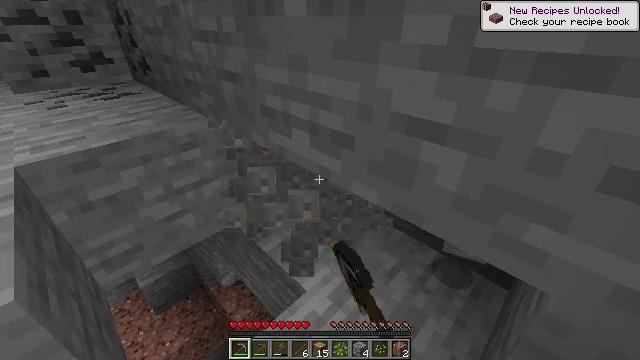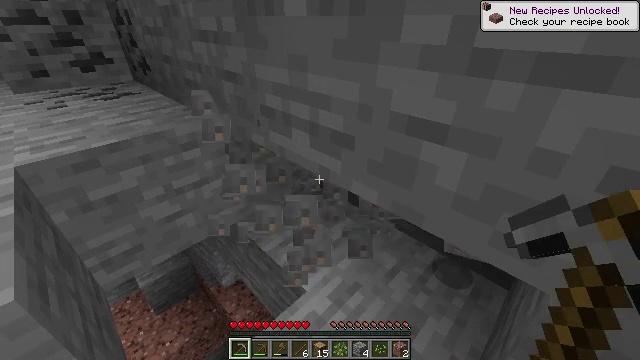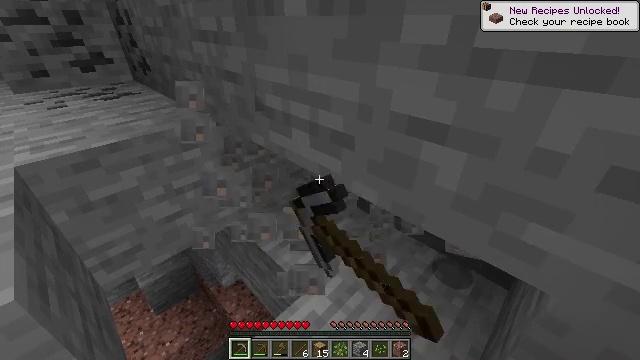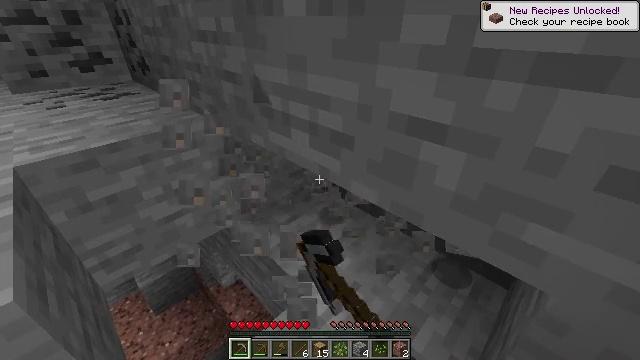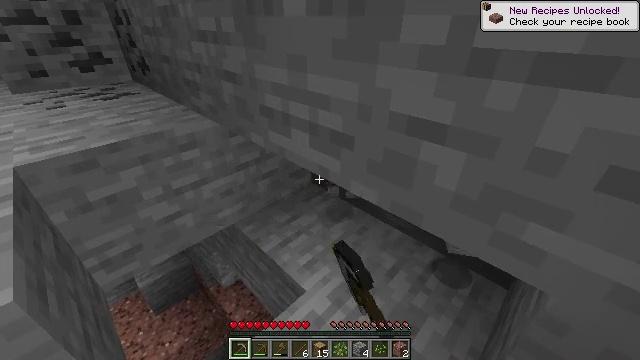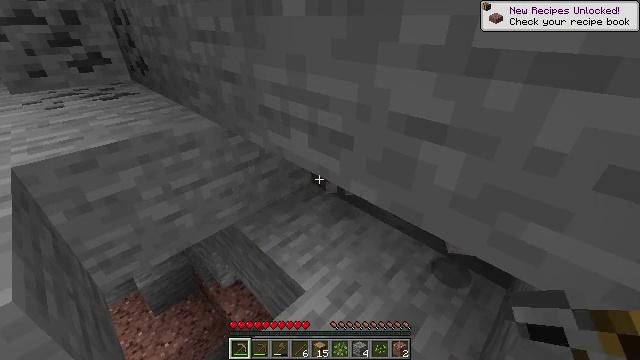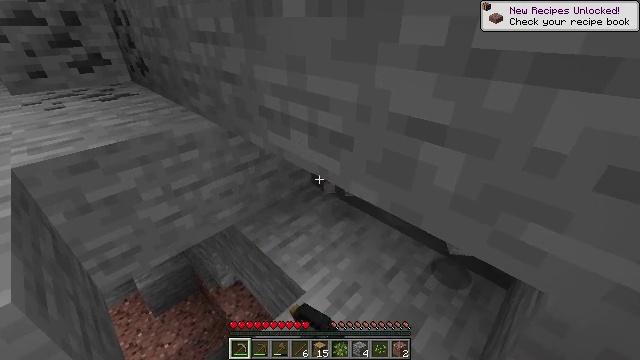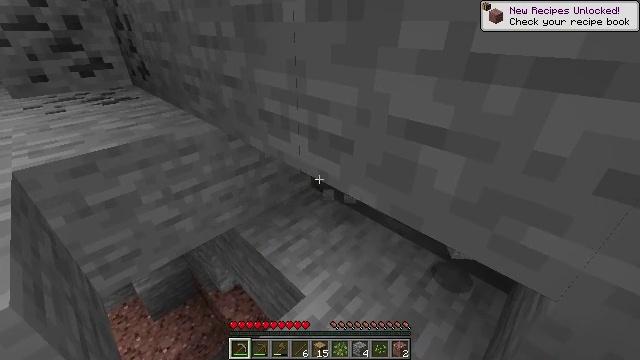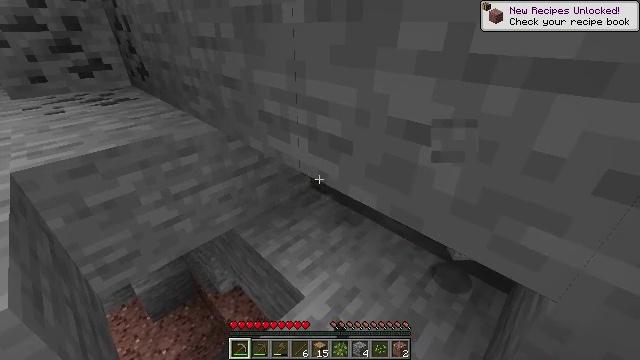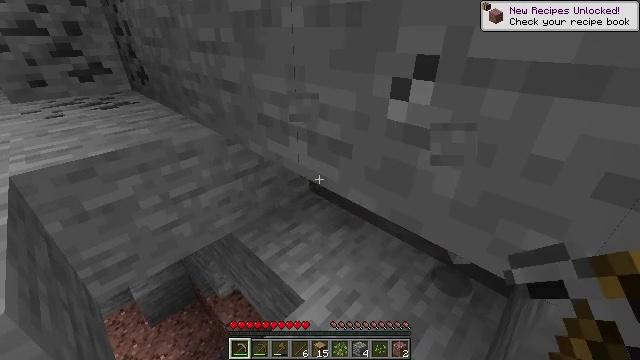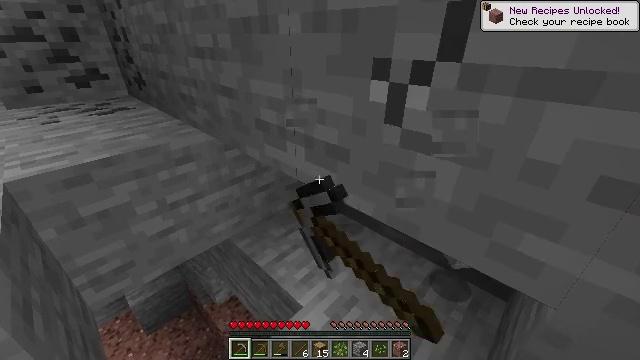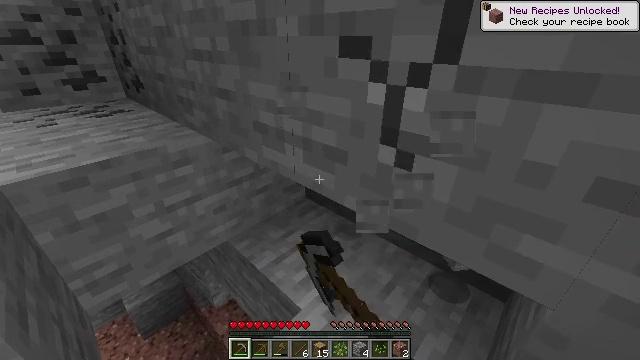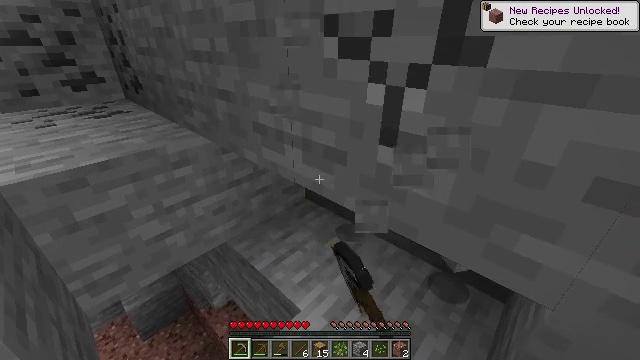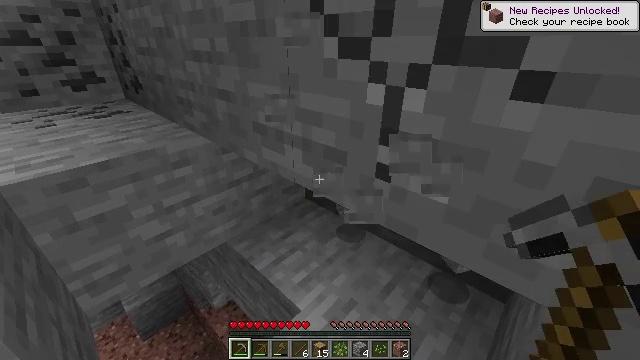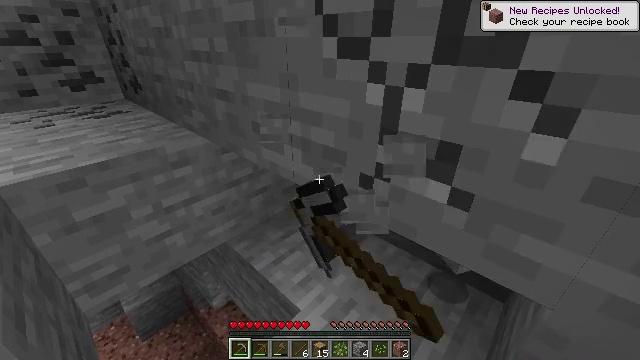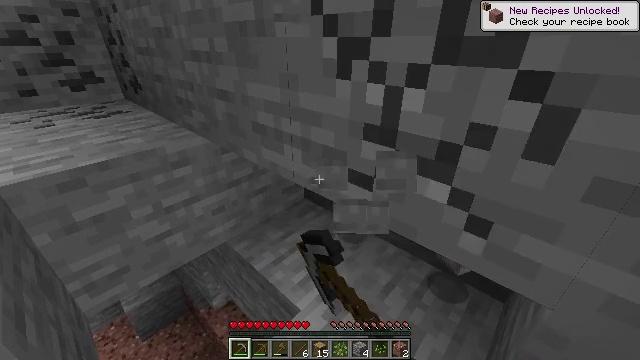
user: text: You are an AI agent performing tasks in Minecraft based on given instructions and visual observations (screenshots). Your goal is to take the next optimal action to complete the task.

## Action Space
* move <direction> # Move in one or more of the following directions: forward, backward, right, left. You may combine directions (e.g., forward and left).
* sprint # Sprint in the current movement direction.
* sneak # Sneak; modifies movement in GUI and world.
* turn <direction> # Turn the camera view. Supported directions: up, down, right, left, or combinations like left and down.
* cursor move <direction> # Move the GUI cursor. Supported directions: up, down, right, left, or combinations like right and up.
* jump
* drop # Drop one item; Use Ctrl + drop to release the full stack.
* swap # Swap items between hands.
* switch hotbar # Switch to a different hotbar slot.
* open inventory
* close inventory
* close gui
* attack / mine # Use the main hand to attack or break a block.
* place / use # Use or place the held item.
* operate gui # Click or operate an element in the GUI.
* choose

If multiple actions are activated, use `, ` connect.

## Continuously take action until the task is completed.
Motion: motion action
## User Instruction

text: Get granite from underground.
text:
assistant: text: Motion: attack / mine
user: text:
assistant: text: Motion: attack / mine
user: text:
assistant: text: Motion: attack / mine
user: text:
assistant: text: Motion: attack / mine
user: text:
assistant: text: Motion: attack / mine
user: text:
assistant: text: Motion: attack / mine
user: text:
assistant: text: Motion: attack / mine
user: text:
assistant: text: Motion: attack / mine
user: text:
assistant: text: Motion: attack / mine
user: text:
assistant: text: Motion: turn up, attack / mine
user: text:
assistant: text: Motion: attack / mine
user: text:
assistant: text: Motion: attack / mine
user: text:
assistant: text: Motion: attack / mine
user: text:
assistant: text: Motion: attack / mine
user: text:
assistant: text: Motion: attack / mine
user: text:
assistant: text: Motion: attack / mine
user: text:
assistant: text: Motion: attack / mine
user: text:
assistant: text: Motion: attack / mine
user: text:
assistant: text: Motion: attack / mine
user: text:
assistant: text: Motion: attack / mine
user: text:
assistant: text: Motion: attack / mine
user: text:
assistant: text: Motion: attack / mine
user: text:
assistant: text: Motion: attack / mine
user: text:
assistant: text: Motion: attack / mine
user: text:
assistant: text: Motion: attack / mine
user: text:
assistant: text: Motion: attack / mine
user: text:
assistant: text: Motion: attack / mine
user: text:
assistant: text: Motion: attack / mine
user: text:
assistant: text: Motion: attack / mine
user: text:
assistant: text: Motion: attack / mine